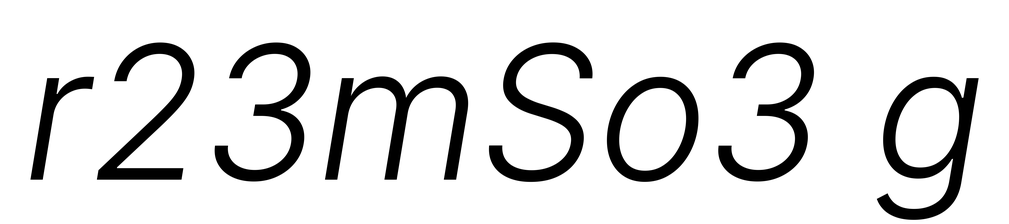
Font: Inter-Italic_Light_Italic